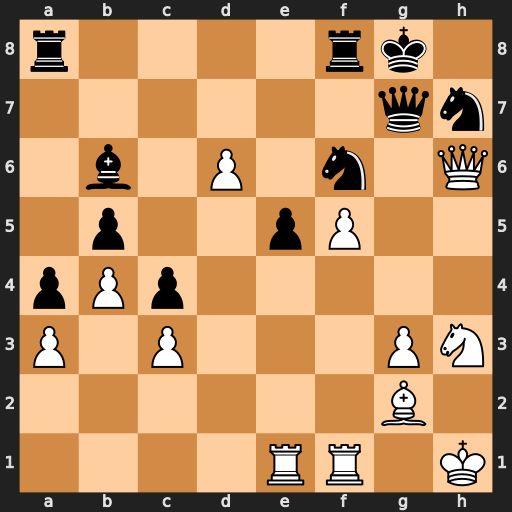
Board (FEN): r4rk1/6qn/1b1P1n1Q/1p2pP2/pPp5/P1P3PN/6B1/4RR1K
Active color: w
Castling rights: -
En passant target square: -
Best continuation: Qxg7+ Kxg7 Bxa8 Rxa8 Rxe5